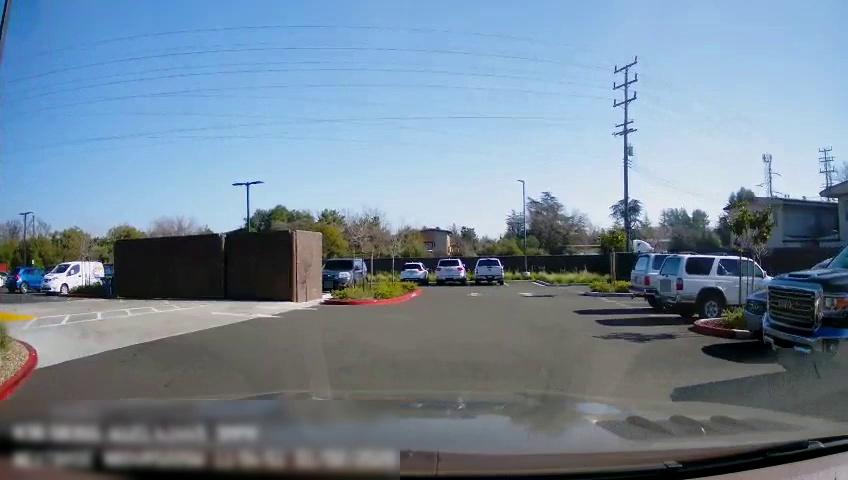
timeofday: Day
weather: Sunny
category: Drivable Space
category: Vehicles | Van
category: Vehicles | Car
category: Vehicles | Car
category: Vehicles | SUV
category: Vehicles | Car
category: Vehicles | SUV
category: Vehicles | Truck
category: Vehicles | Truck
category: Vehicles | Car
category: Vehicles | SUV
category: Vehicles | SUV